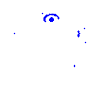
Particle: kaon